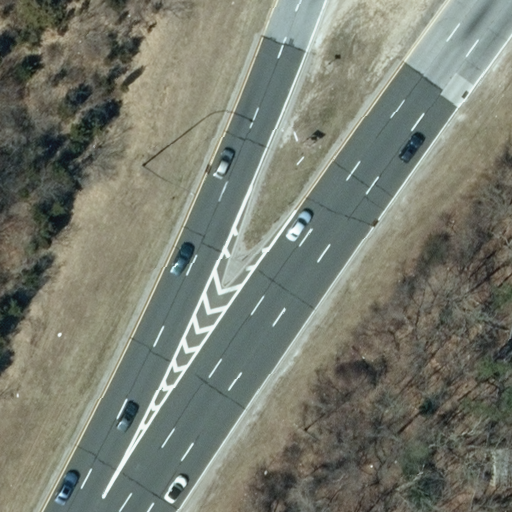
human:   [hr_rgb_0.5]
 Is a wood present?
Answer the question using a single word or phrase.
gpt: yes

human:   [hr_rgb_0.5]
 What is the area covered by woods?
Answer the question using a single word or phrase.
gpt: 6505m2

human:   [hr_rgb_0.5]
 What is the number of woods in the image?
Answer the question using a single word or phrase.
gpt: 1

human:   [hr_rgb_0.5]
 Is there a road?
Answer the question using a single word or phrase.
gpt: yes

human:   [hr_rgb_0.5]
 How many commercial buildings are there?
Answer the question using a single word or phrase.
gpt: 0

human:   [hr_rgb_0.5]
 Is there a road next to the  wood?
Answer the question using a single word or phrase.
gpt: yes

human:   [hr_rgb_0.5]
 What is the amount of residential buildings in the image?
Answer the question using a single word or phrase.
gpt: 0

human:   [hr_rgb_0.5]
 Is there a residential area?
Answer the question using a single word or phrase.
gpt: yes

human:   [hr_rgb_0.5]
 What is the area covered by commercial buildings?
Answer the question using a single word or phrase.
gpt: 0m2

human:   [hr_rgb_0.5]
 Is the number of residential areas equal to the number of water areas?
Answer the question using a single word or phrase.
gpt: no

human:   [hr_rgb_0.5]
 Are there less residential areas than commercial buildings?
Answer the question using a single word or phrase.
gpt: no

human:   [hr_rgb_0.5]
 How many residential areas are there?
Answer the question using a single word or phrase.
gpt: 1

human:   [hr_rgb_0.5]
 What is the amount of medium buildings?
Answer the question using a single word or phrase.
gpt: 0

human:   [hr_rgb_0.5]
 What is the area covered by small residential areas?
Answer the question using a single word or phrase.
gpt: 0m2

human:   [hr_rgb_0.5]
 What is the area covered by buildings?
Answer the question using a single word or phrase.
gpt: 0m2

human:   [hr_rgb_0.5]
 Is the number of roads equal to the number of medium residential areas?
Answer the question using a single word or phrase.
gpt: no

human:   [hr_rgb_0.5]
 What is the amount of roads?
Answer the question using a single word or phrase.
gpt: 2

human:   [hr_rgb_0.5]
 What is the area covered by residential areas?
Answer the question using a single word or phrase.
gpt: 4096m2

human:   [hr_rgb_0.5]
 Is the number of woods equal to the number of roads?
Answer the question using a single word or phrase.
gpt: no

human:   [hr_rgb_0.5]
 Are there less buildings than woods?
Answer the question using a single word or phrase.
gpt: yes

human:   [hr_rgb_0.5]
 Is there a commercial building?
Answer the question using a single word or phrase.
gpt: no

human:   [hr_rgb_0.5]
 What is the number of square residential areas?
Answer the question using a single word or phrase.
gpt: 0

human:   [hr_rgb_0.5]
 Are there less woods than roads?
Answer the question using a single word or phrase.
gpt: yes

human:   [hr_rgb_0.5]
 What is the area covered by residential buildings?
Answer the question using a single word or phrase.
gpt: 0m2

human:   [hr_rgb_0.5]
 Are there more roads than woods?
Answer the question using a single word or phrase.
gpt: yes

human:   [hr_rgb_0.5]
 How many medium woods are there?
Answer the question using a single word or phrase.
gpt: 0

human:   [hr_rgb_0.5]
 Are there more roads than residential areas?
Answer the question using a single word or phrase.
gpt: yes

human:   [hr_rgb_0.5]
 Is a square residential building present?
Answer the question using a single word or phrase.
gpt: no

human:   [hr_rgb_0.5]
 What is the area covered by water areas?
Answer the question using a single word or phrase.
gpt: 0m2

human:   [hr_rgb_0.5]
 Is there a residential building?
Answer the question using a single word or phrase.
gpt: no

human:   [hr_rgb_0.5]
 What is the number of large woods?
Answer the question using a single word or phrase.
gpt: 1

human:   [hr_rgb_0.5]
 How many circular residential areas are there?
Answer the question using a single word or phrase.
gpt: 0

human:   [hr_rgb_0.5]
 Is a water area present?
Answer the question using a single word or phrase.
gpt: no

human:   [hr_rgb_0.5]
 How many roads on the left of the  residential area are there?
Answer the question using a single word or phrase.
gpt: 2

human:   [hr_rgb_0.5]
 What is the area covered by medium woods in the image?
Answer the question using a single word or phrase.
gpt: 0m2

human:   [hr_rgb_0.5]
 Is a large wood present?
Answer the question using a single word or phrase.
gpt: yes

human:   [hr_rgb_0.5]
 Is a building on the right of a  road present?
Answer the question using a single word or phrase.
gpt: no

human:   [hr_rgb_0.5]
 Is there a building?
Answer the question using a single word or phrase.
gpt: no

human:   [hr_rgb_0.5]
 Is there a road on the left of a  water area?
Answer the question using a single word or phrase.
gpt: no

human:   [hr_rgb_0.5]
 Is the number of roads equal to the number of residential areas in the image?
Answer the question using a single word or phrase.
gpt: no

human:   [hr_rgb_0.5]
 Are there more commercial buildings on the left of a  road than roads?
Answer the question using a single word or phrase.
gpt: no

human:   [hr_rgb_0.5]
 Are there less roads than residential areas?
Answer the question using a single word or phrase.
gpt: no

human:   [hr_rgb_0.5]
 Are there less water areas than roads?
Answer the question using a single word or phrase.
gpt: yes

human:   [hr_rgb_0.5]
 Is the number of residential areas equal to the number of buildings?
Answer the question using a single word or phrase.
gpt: no

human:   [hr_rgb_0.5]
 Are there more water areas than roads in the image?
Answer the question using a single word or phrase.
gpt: no

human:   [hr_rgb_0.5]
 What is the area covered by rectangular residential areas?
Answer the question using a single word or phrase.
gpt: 4096m2

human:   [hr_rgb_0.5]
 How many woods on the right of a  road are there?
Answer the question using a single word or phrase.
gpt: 1

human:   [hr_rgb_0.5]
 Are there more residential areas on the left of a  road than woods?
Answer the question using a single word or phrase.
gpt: no

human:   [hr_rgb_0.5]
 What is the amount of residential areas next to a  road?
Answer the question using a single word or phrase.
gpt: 1

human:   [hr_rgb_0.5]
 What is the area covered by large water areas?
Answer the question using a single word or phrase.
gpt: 0m2

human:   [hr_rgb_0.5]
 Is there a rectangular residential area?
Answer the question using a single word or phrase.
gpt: yes

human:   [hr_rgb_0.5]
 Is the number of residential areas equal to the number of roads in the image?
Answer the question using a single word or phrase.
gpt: no

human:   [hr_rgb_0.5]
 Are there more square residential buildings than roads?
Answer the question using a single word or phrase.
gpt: no

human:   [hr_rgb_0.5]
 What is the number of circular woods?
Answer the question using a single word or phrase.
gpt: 0

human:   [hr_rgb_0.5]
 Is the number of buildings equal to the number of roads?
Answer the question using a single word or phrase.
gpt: no

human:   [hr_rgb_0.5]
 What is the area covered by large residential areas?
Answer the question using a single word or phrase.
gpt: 4096m2

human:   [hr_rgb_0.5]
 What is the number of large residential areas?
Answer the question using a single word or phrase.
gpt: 1

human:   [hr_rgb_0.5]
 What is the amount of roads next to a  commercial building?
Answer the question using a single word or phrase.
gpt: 0

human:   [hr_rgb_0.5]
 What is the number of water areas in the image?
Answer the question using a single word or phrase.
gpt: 0

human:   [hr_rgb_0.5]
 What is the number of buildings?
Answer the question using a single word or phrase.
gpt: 0

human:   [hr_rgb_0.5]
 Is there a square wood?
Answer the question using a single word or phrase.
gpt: no

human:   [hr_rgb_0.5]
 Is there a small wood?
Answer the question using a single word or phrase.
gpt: no

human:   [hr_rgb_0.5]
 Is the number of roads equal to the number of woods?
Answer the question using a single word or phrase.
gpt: no

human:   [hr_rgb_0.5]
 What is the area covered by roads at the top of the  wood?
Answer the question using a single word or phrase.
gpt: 0m2